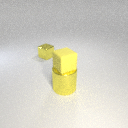
small yellow rubber cube above large yellow metal cylinder